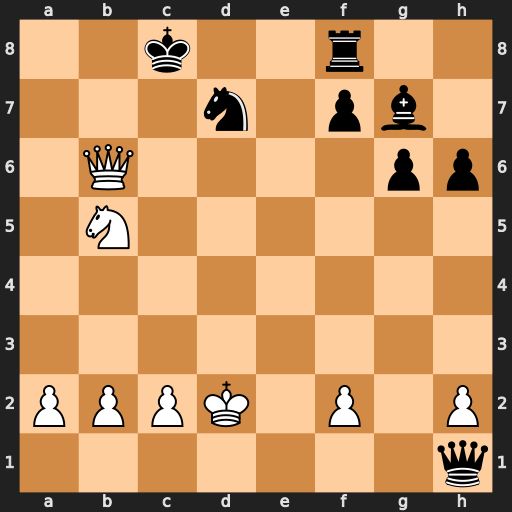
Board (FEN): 2k2r2/3n1pb1/1Q4pp/1N6/8/8/PPPK1P1P/7q
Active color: w
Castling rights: -
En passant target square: -
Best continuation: Na7#